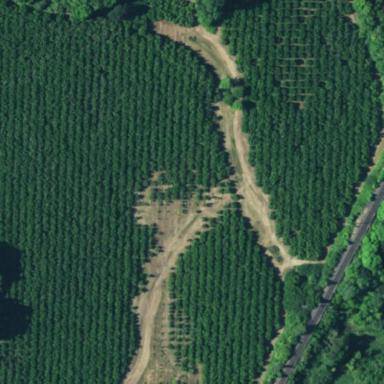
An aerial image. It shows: Orchard.